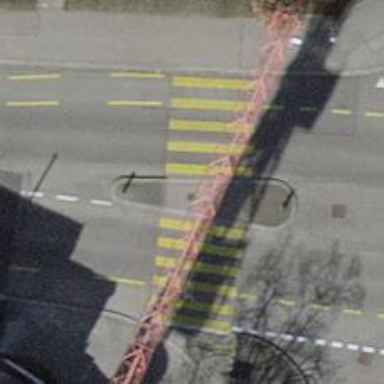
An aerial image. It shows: Uncontrolled zebra crossing with pedestrian island.